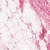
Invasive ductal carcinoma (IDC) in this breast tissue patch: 0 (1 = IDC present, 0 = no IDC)